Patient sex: M
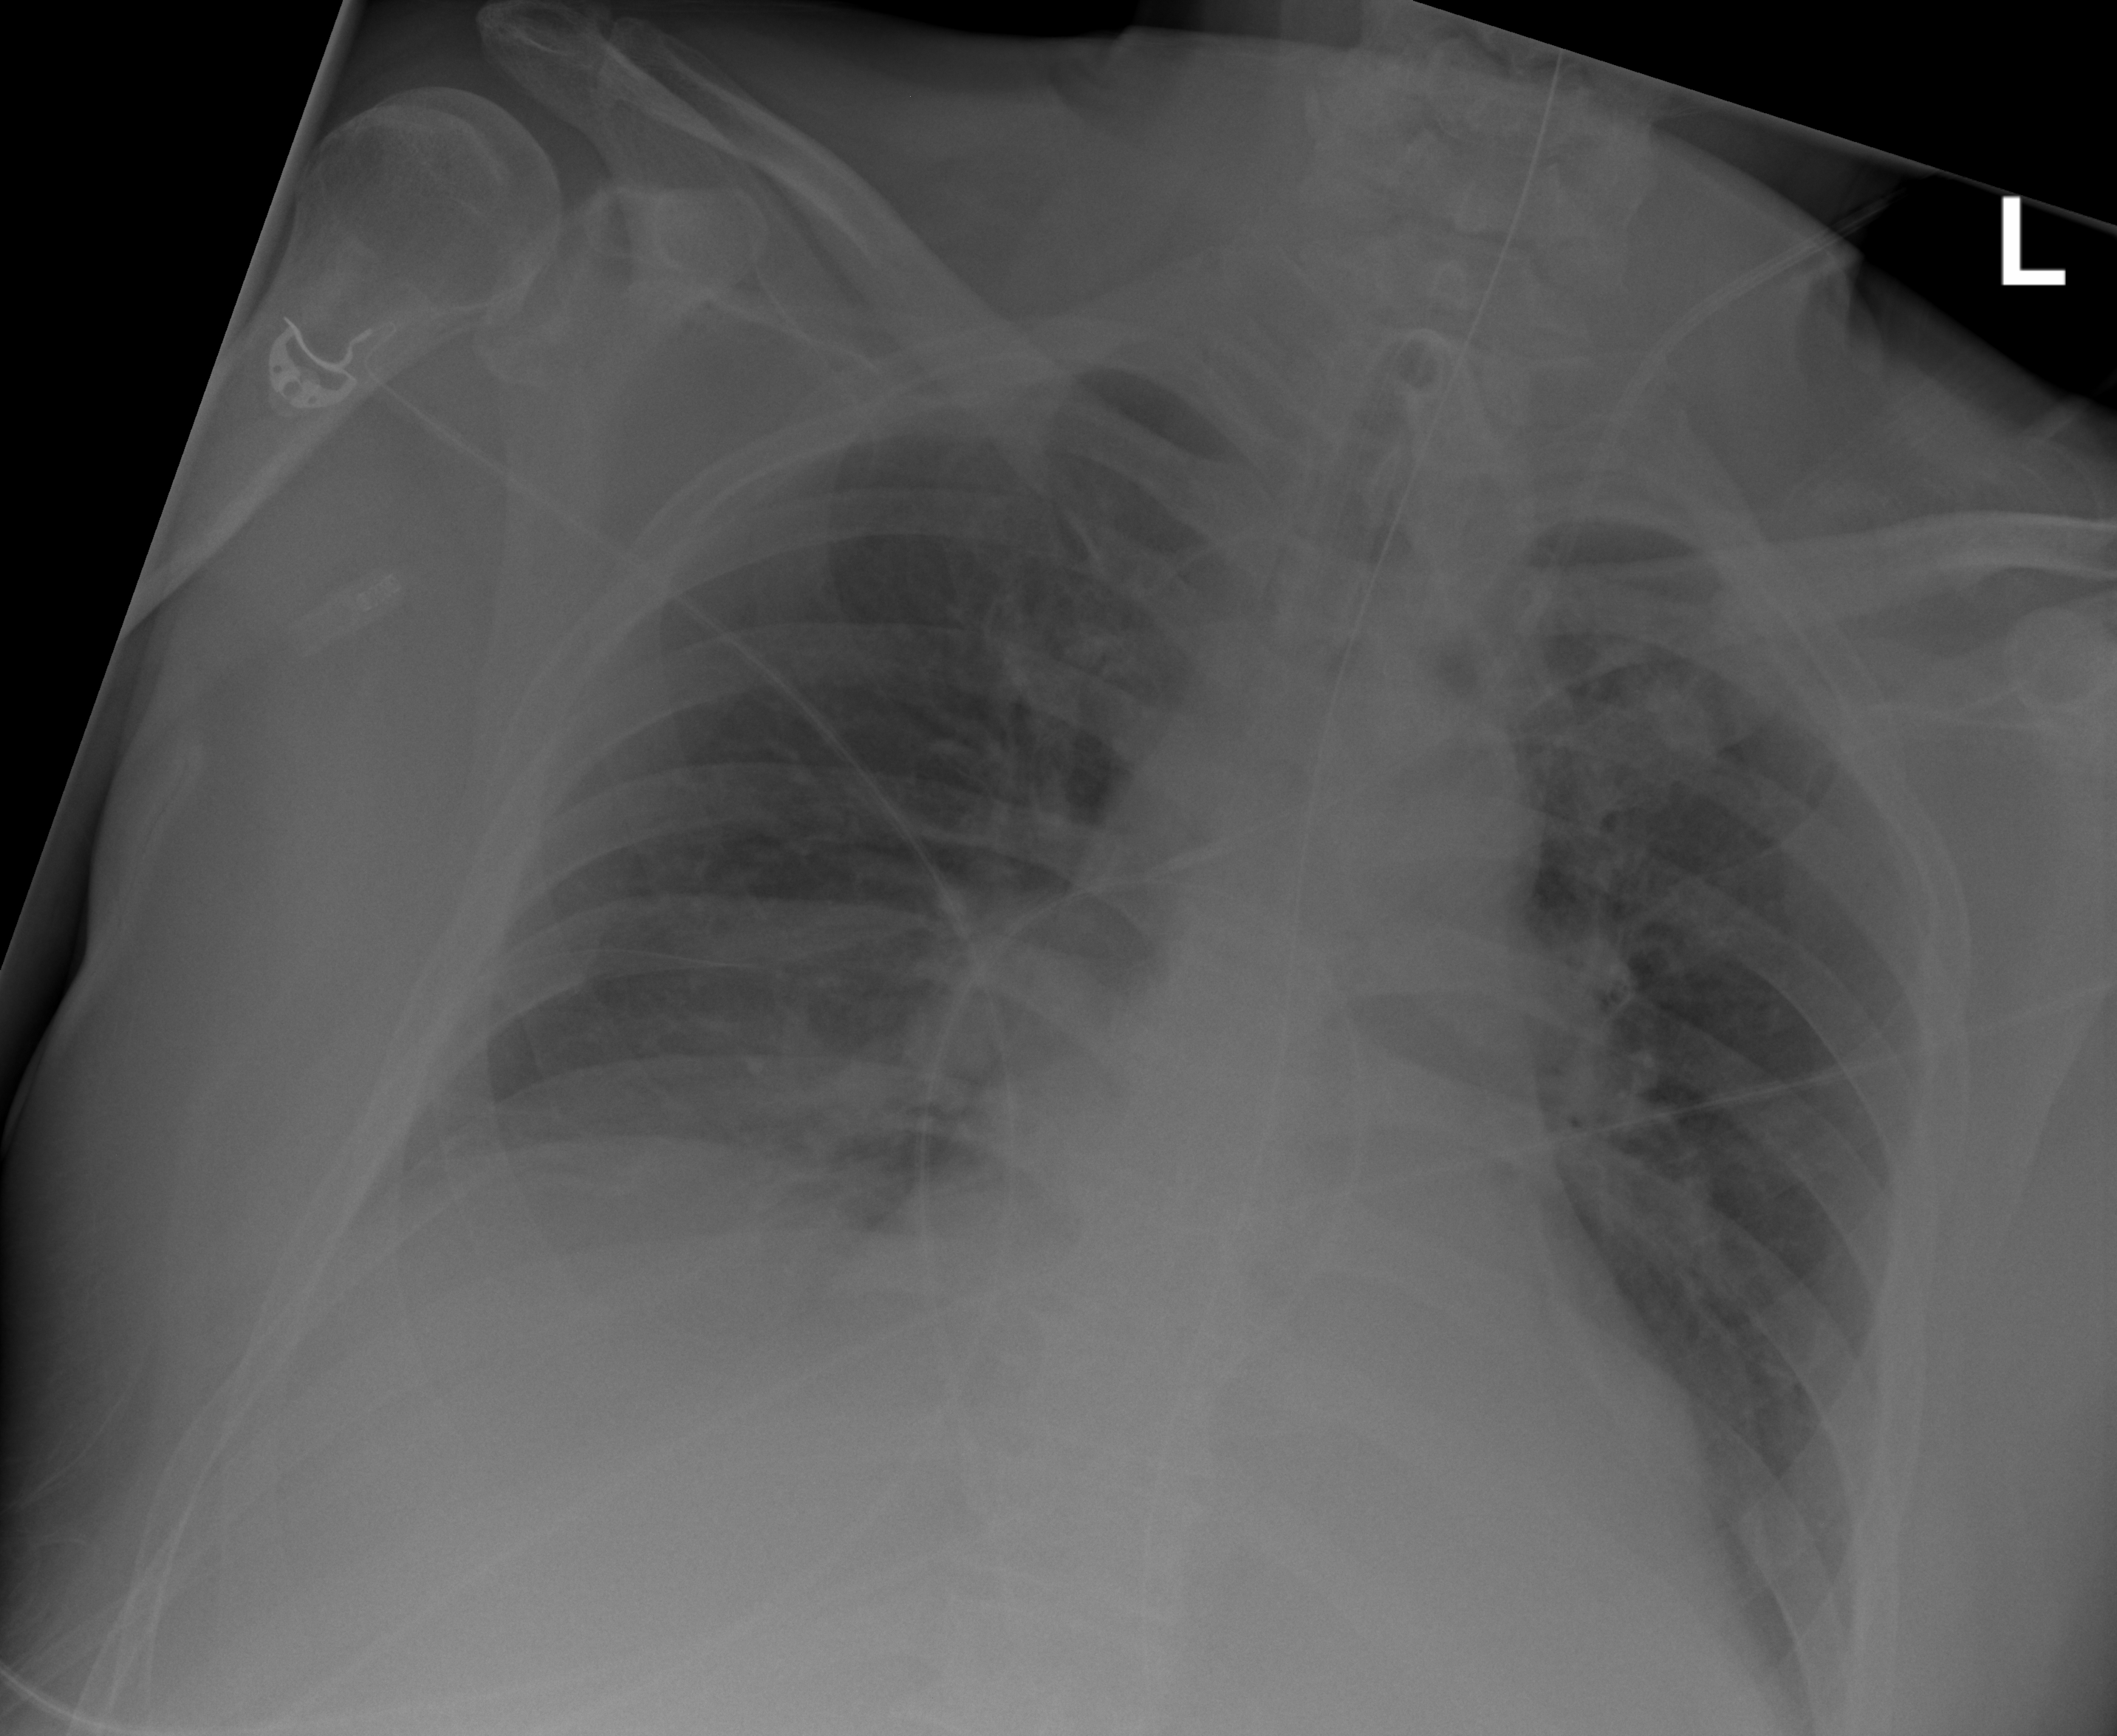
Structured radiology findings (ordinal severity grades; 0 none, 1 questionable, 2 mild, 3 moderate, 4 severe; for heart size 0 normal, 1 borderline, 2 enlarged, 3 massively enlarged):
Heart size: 1
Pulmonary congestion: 0
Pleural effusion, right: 2
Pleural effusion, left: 2
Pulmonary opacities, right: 2
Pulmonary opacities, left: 2
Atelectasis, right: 3
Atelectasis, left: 2